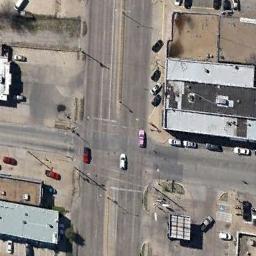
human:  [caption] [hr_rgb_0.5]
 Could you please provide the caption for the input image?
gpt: There are many buildings beside the intersection .

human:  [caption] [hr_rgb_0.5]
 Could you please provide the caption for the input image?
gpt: There are arrows on the ground at the intersection .

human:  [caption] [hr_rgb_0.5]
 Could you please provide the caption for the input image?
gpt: An intersection with normal traffic is between some buildings .

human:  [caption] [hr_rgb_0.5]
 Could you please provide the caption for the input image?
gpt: There are several moving vehicles on the road at the intersection, There are many buildings around the intersection, And many cars are parked in the open space beside the intersection .

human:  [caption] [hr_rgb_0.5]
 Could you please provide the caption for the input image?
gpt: There are some buildings around the intersection .